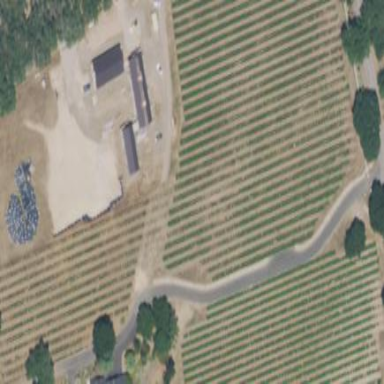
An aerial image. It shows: Vineyard growing grapes.